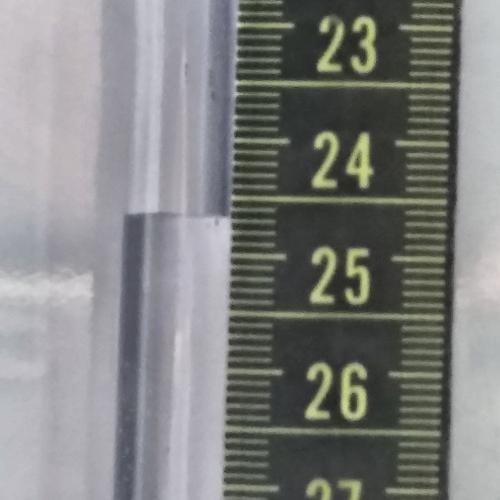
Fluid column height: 24.7 cm